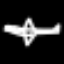
Label: airplane